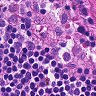
Metastatic tissue present: no